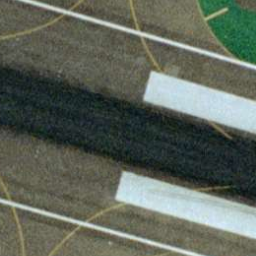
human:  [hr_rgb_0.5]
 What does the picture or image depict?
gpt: runway